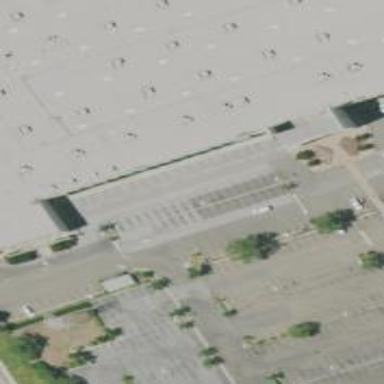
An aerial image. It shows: Retail building.